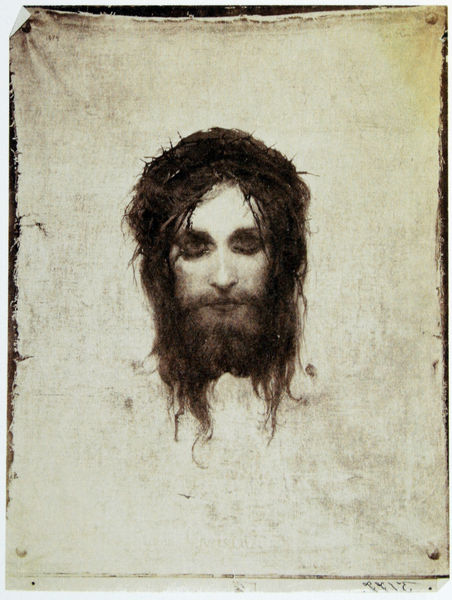
Titel: Christuskopf auf dem Schweißtuch der Hl. Veronika
Künstler: Gabriel von Max
Standort: München
Institution: Städtische Galerie im Lenbachhaus
Schlagwörter: dunkel, gott, kopf, mann, schatten, weiß, braun, grau, haar, mitte, mund, nase, schwarz, stirn, zeichnung, blick, tuch, beige, alt, bart, augen, gesicht, leinen, vollbart, bildnis, auge, haare, stoff, krone, lippen, locken, papier, düster, nägel, tusche, kohle, furcht, augenringe, leinwand, kranz, tinte, kaputt, christus, jesus, leichentuch, leid, schmerz, gruselig, dornen, religiös, antlitz, vera, veronika, abdruck, dornenkrone, leinentuch, christi, grabtuch, eindringlich, schweisstuch, vera icon, vera ikon, chsristus, ohne körper